Field crop: tomato
Growth stage: 1
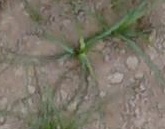
Species: cyperus